Interaction volume radius: 10 \u00c5
Interaction volume height: 15 \u00c5
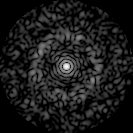
Disorder parameter: 0.8425